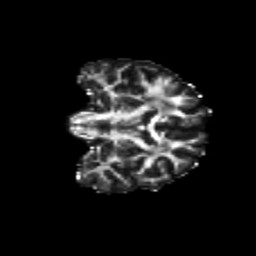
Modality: FA
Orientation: coronal
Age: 20
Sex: female
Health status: healthy
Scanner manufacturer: siemens
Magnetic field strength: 3 T
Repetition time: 8.6 s
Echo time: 0.095 s